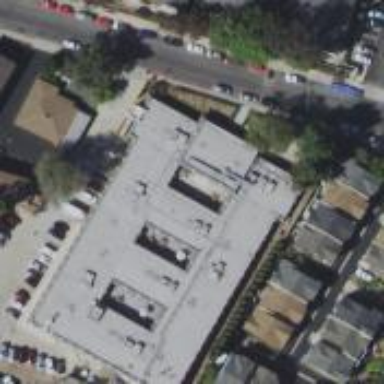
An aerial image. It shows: Nursing home building.